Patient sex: M
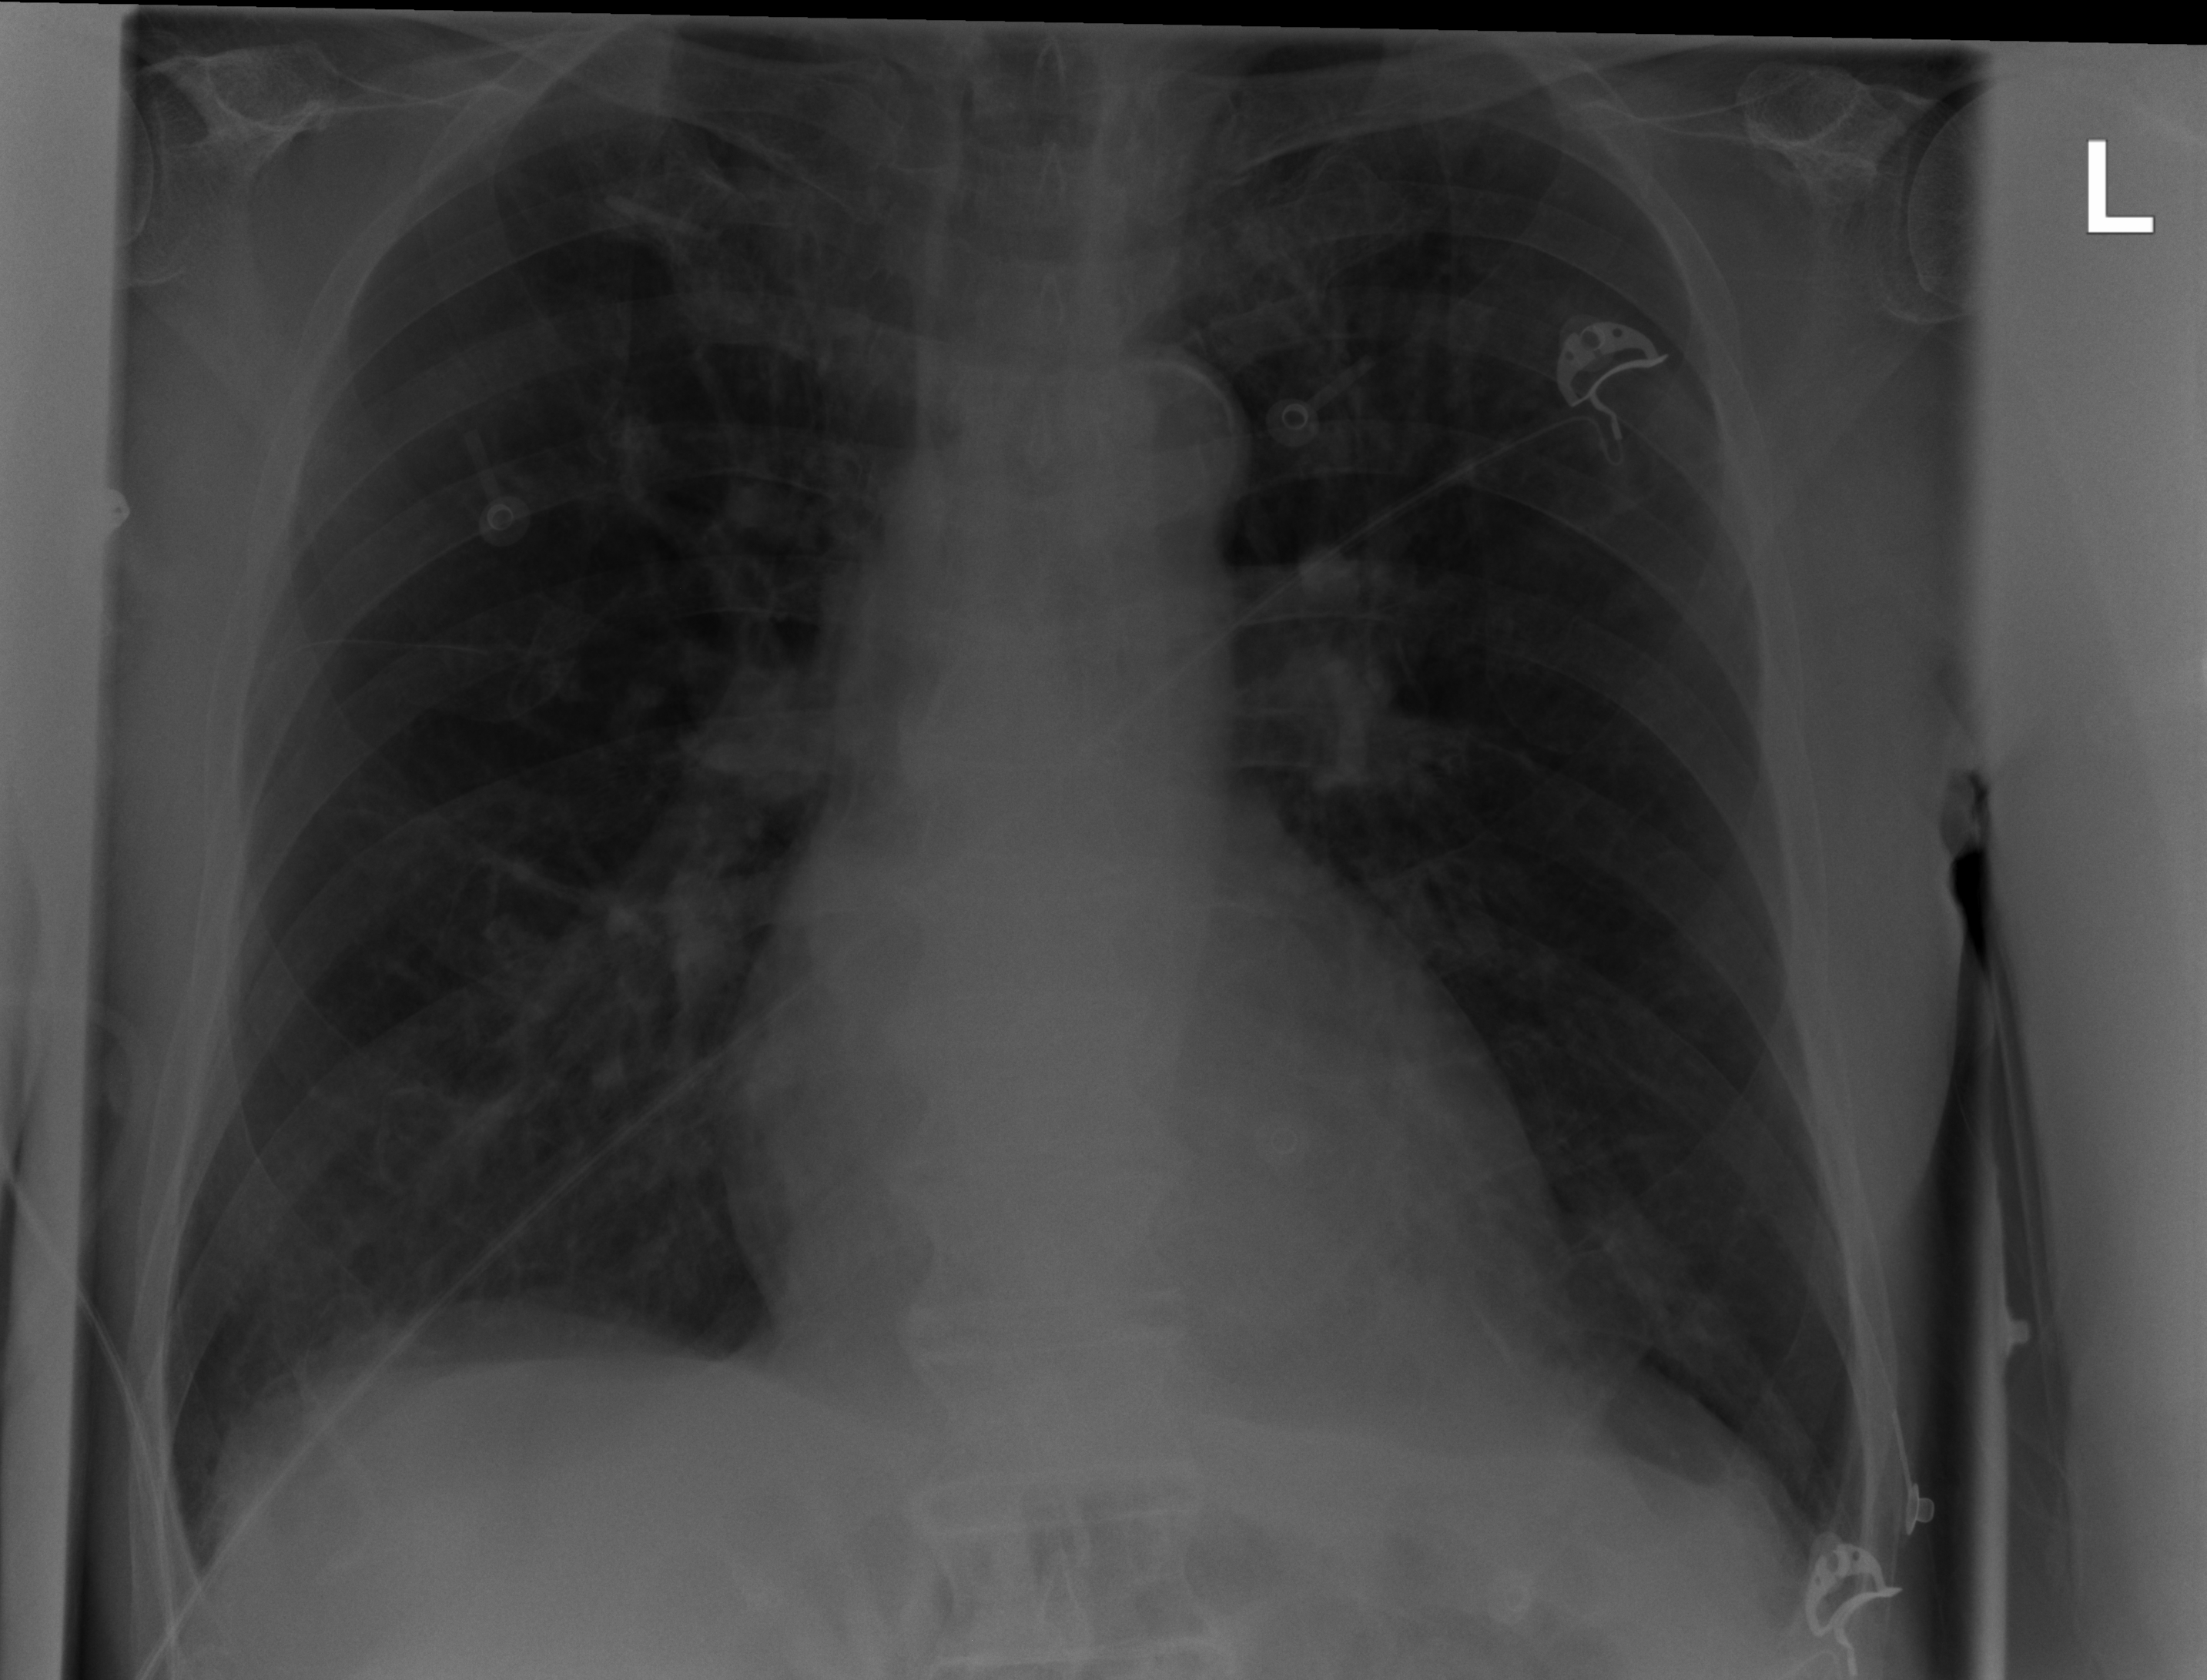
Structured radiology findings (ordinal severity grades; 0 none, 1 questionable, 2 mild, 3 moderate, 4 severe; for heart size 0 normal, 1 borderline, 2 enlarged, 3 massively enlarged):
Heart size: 1
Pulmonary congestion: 0
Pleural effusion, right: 0
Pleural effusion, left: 0
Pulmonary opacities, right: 2
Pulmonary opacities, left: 0
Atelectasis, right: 0
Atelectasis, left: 0